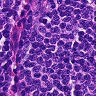
Metastatic tissue present: no